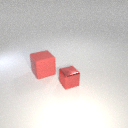
large red rubber cube to the left of small red metal cube